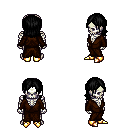
a pixel art fantasy rpg character, male body template, skeleton, brown robe, gold greaves, black long bangs hairstyle, gold boots, four views (front, back, left, right), 2x2 character sprite sheet, small pixel art, hard edges, no anti-aliasing